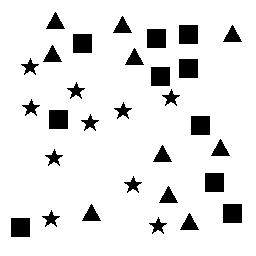
Squares: 10
Triangles: 10
Stars: 10
Total shapes: 30